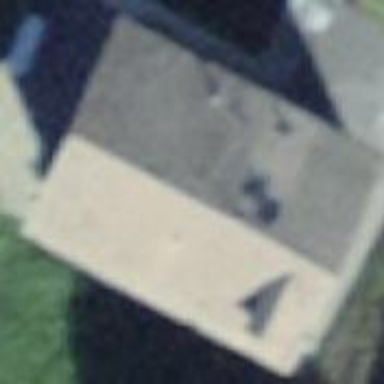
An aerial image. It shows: Simple house.